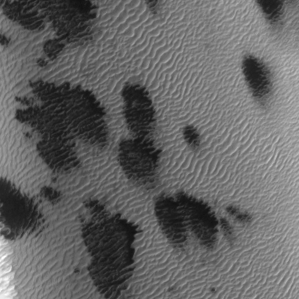
Label: frost